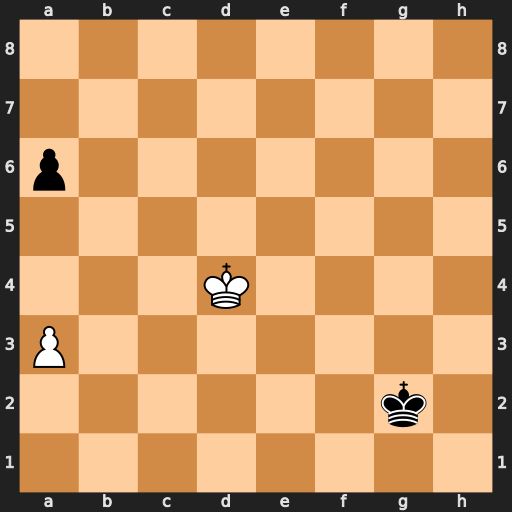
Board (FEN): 8/8/p7/8/3K4/P7/6k1/8
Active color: w
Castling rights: -
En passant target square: -
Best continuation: Kc5 Kf3 Kb6 Ke4 Kxa6